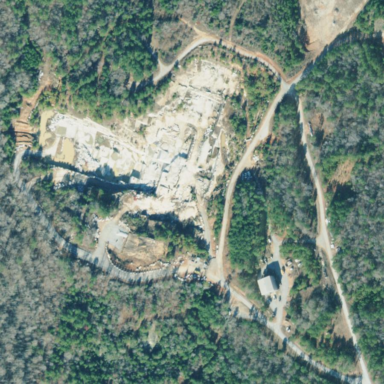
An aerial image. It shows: Quarry area.